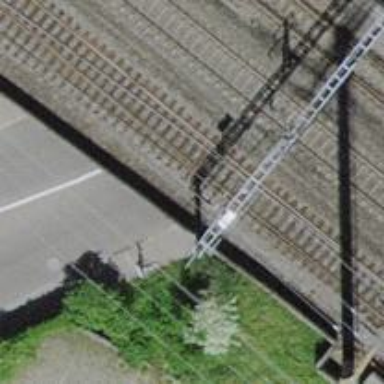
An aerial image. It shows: Railway switch.